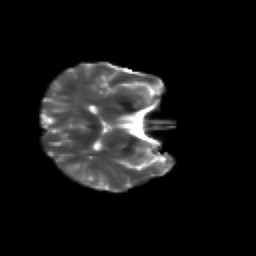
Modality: T2w
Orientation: axial
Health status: healthy
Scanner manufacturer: siemens
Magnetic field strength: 3 T
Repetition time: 7.6 s
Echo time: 0.092 s